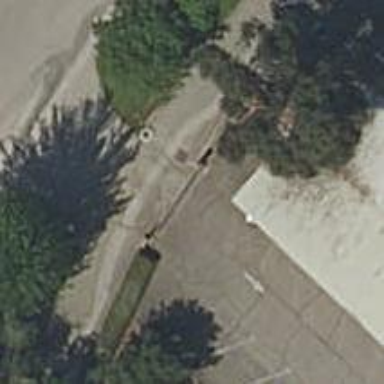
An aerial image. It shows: Parking entrance.